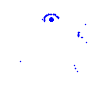
Particle: pion